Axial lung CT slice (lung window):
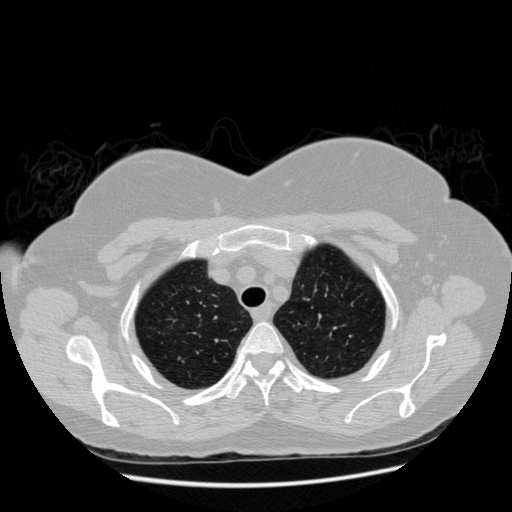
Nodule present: no